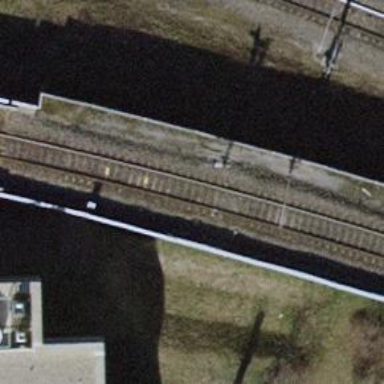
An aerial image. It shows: Railway signal.